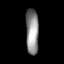
Tissue: lung
Cell type: Others
Senescence score: 0.2374
Nuclear area (px): 575
Mean DAPI intensity: 141.477